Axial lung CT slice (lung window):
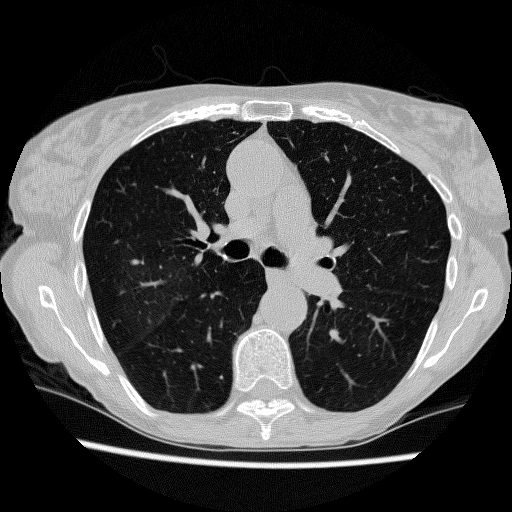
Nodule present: no